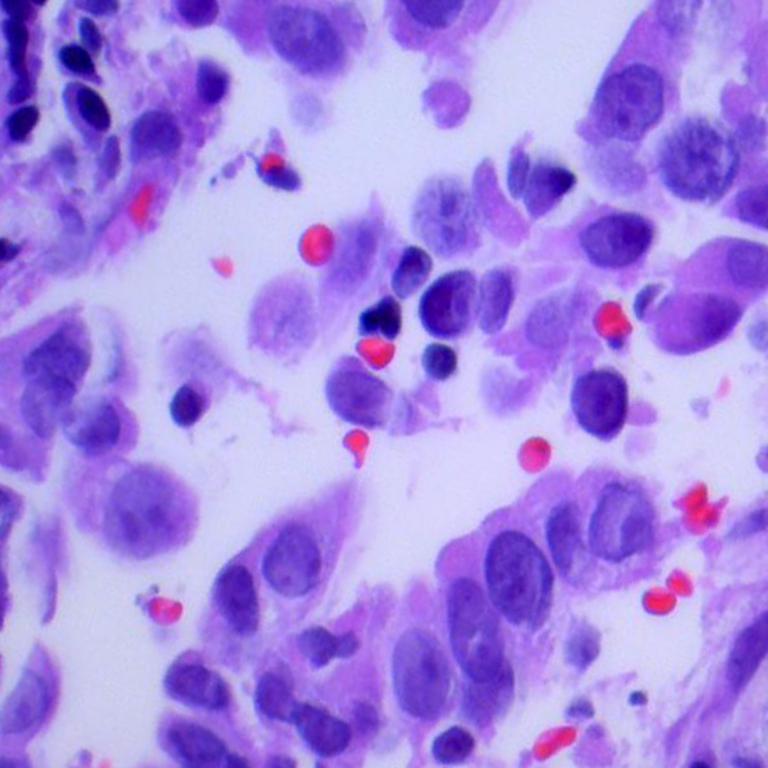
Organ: lung
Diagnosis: adenocarcinomas